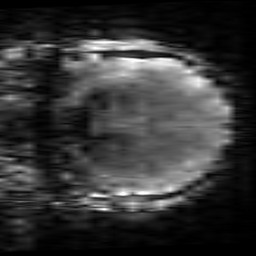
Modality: T2starw
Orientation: coronal
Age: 22
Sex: male
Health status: healthy
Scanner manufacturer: siemens
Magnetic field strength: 3 T
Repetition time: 0.7 s
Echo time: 0.02 s